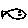
Label: fish